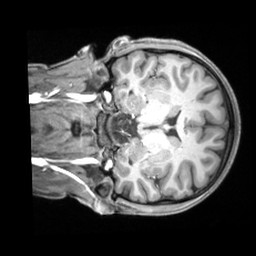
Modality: T1w
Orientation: coronal
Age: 20
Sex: female
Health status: ill
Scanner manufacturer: siemens
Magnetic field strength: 3 T
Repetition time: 2.2 s
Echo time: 0.00218 s